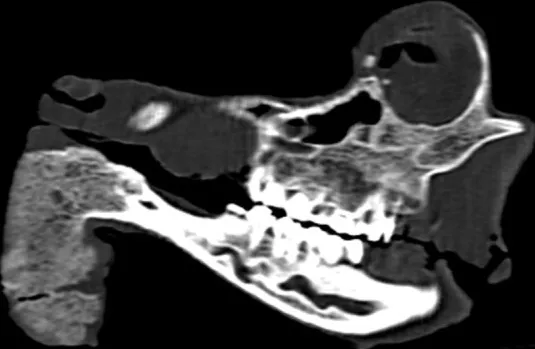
Head, roe deer; computed tomography scan showing the contiguity of the bony mass with the mandible and the effacement of the latter by the tumor. This figure features a single sagittal MPR (multi-planar reconstruction) image through the skull at the level of the tumor.
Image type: radiology (ct)